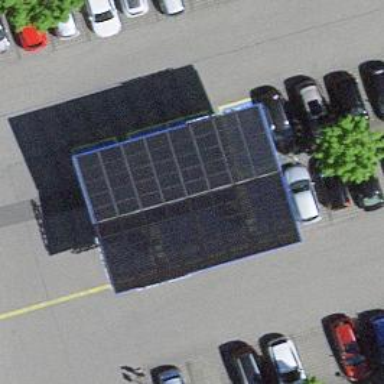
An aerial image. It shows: Charging station.